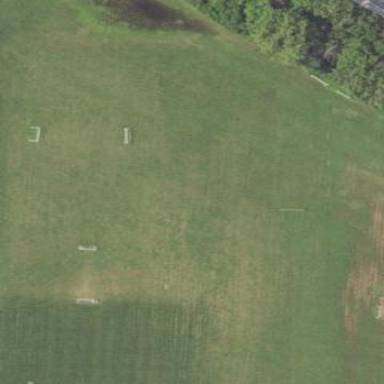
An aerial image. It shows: Soccer pitch for leisure land activities.